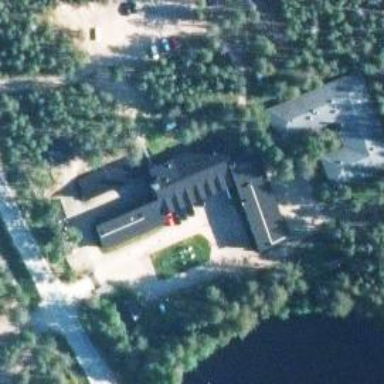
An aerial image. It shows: University building.